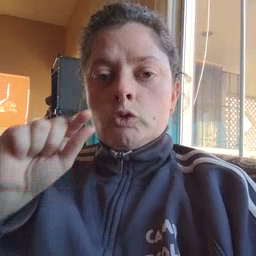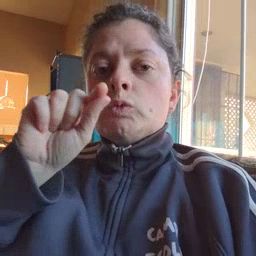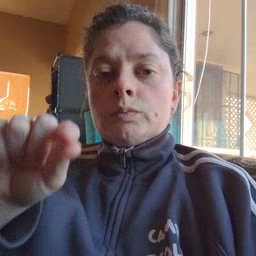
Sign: goose